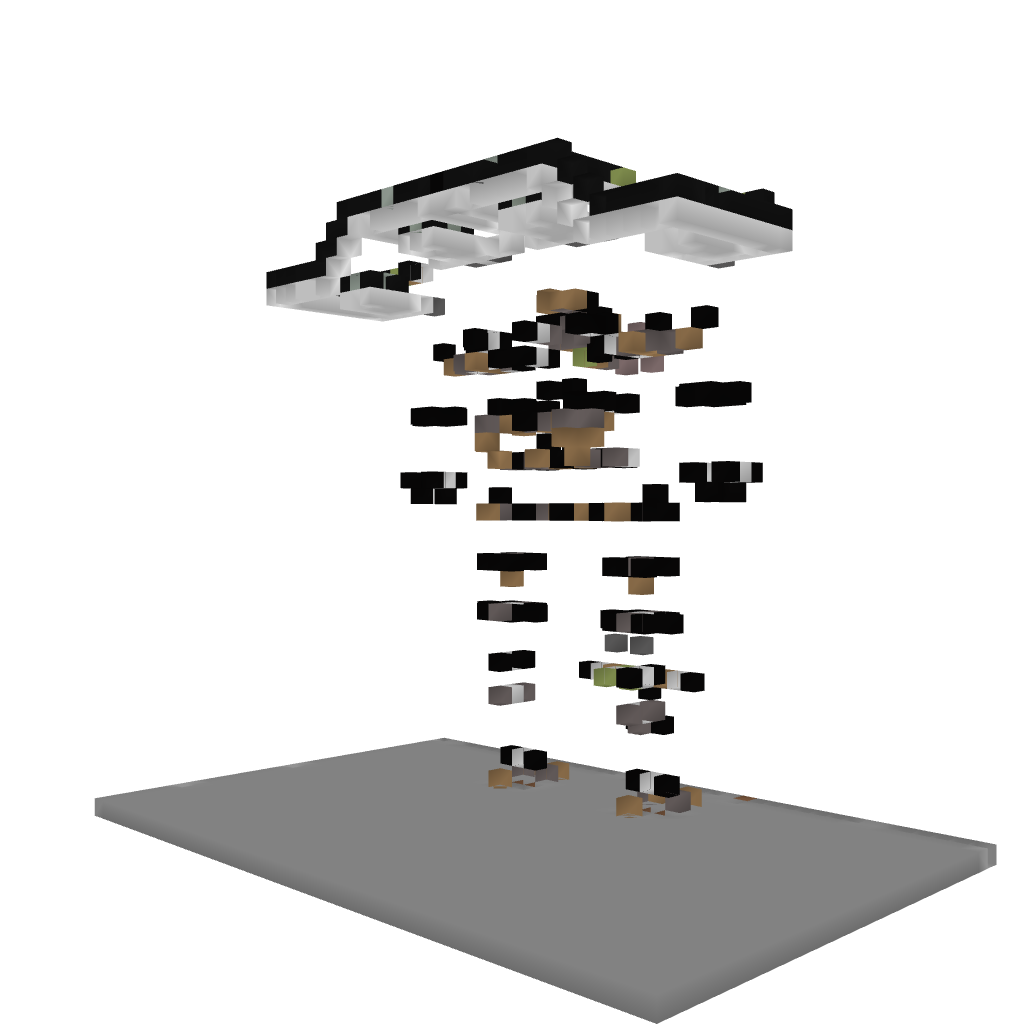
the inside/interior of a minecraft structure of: Mark's Robot